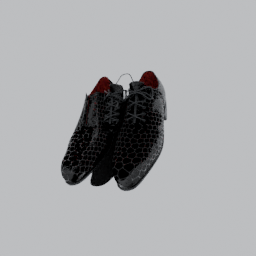
Label: people